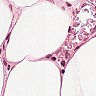
Metastatic tissue present: no